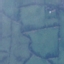
Land use / land cover class: Pasture